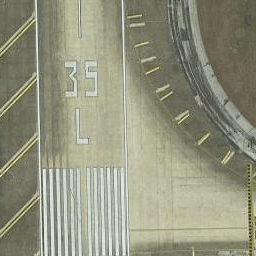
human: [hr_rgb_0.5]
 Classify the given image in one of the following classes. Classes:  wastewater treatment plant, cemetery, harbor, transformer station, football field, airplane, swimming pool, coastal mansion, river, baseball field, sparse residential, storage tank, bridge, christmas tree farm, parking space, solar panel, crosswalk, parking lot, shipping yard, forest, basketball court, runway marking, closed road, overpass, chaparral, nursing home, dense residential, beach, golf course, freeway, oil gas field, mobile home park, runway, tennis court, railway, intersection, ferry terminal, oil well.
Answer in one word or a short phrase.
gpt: runway